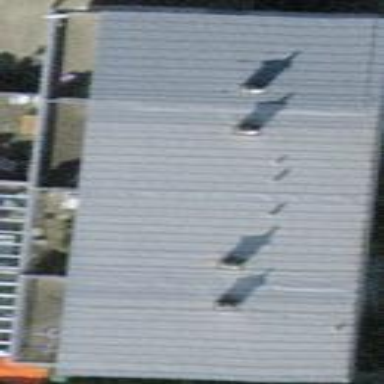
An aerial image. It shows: Terrace building with flat roof.